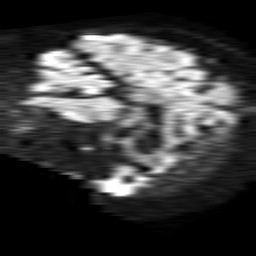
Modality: TRACE
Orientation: sagittal
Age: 79
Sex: female
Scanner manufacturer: philips
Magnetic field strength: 1.5 T
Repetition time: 4.6 s
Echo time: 0.08631 s